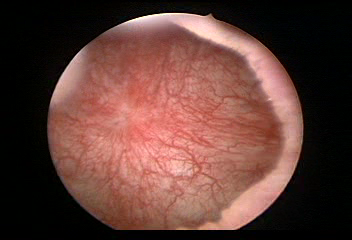
Modality: WLC
Class: Normal mucosa
Bladder cancer association: No